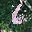
Label: 6